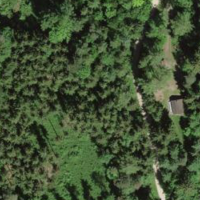
EUNIS habitat code: 44
Species observed at this site:
Petasites albus